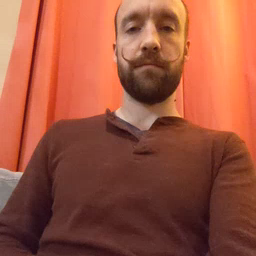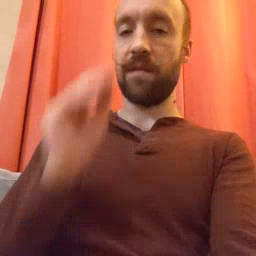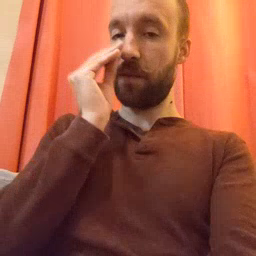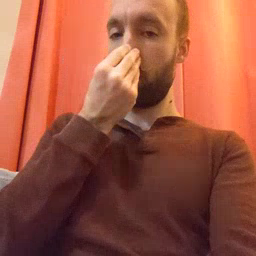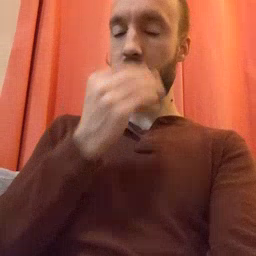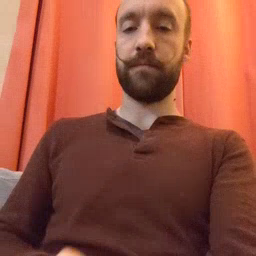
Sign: flower